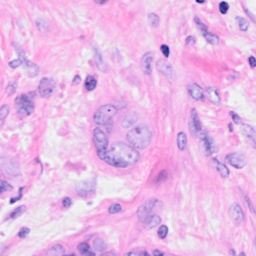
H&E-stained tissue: Breast